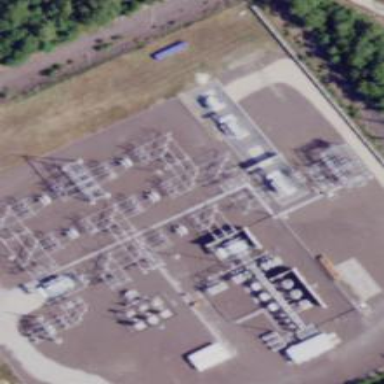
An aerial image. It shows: Switch for power supply.